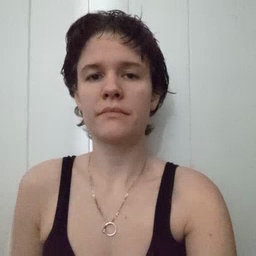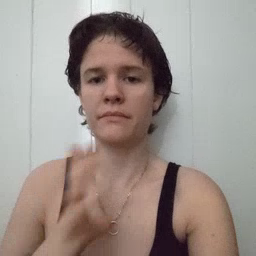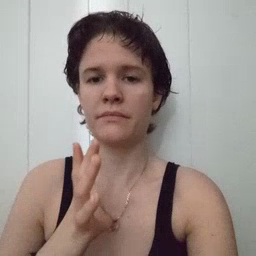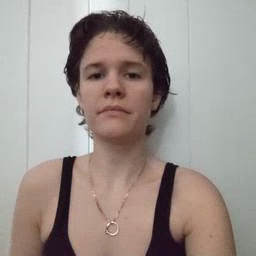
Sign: fine